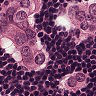
Metastatic tissue present: yes